Question: I have allowed the user to make some changes in form fields and based on whether a user has made some changes, I enable the "Submit Changes" button.
I want to add a feature where I ask the user to confirm that he wants to navigate to some other page without submitting the changes done by him. I have added the code to show a dialog box but the problem is that the dialog is shown for small period and then page navigation moves to another page. My code is:
'''
window.onbeforeunload = function() {
if(!dijit.byId('editBtn').get('disabled')) {
discardChanges(
'Pending Unsaved Changes',
'You have pending unsaved changes. Do you really want to discard them?',
'Discard Changes',
function() {
return true;
},
function() {
return false;
},
300,
700);
}
}
'''
How do I stop the browser from moving to other page and wait for user to click a button on the dialog box and then decide if click is to be discarded or not. The dialog box looks like:

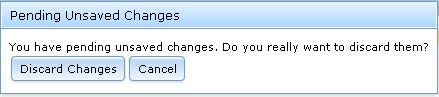
Answer: Too many sites has abused this functionality so for security reasons browsers had added counter measures.
Opera don't support the event. Modern versions of Firefox only shows a standardized native message. Chrome, Safari and IE shows both a native message and the custom message returned from the function. As far as I know, .
I suggest that you instead save the changes as a draft. Be aware that Opera don't support the event, so you might need to save the changes according to a timer. By saving it as a draft by a timer, you will as a bonus also be able to let the user return and continue after a browser crash.